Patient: sex F, age 75
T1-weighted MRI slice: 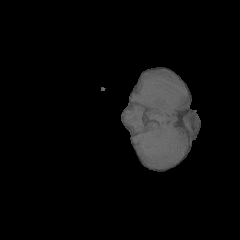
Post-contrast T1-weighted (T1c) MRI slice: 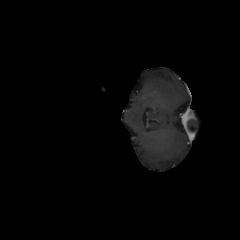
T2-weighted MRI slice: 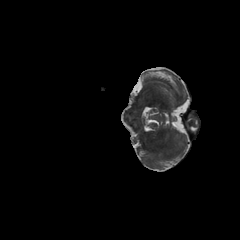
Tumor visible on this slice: no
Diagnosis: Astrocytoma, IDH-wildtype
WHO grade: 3